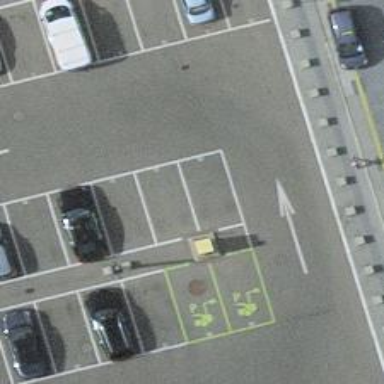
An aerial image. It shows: Charging station.